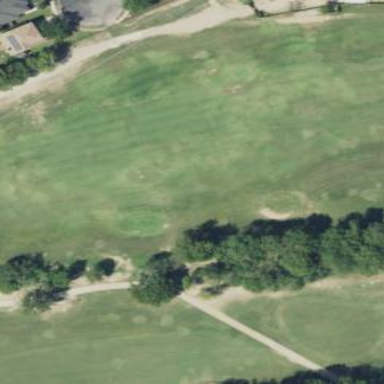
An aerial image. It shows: Driving range for golf on grass.